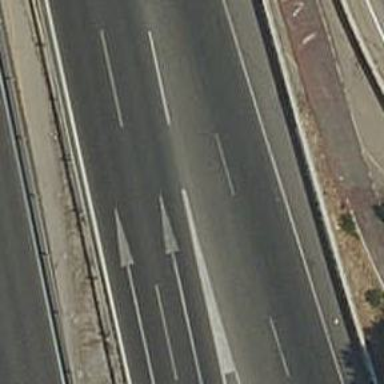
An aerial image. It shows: Motorway.